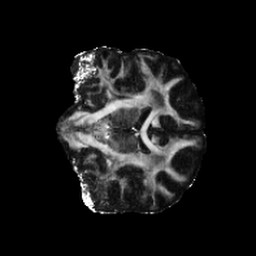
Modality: FA
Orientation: coronal
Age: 30
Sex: male
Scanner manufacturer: siemens
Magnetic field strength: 6.98 T
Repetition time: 7.776 s
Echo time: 0.076 s